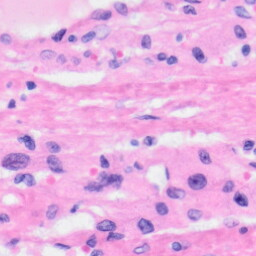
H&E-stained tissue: Liver